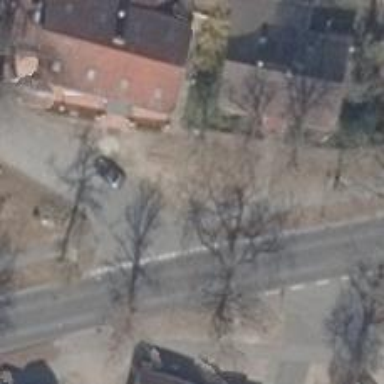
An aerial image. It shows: Residential road with asphalt surface. Sidewalk is present on the left side.